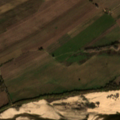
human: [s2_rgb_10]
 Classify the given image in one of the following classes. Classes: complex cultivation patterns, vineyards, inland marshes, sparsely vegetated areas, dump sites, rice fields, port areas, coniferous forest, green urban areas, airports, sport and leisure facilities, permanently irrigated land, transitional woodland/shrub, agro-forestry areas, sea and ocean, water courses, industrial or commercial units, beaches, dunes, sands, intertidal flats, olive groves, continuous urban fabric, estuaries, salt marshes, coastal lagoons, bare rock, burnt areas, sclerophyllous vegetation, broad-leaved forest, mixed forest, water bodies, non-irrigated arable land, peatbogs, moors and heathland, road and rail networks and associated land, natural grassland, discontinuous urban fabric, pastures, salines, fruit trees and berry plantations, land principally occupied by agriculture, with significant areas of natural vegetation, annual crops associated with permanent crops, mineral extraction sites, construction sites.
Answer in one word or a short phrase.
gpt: permanently irrigated land, complex cultivation patterns, beaches, dunes, sands, water courses